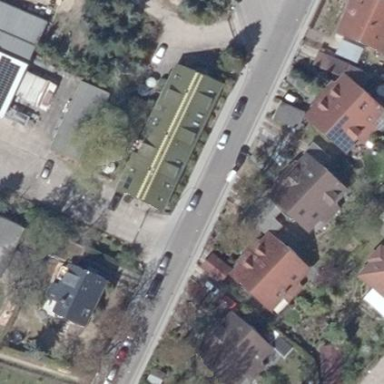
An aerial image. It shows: Commercial building.